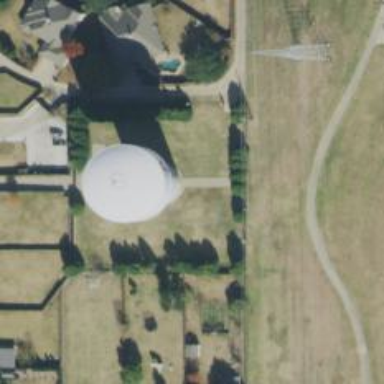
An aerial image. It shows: Water tower that is man-made.